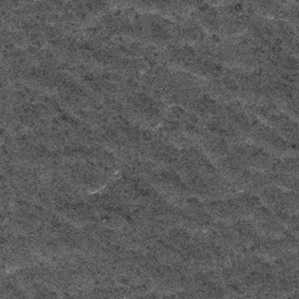
Label: frost